Interaction volume radius: 5 \u00c5
Interaction volume height: 25 \u00c5
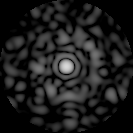
Disorder parameter: 0.8586